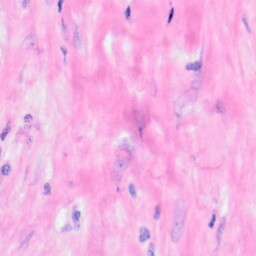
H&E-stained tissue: Kidney